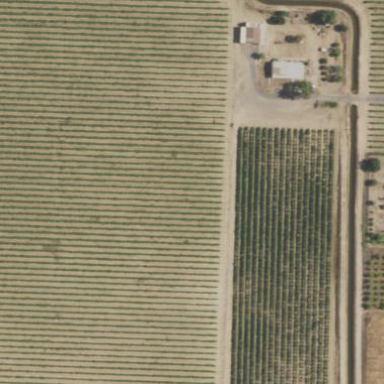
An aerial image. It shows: Vineyard.